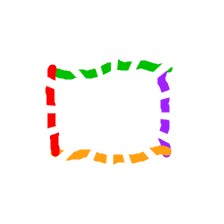
Shape: rectangle